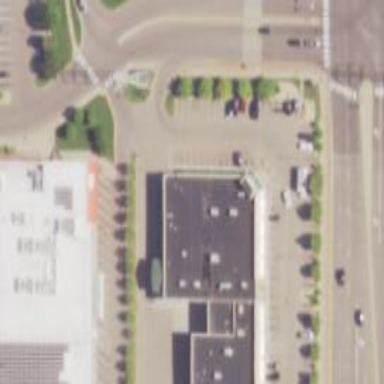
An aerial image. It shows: Pharmacy providing healthcare services.